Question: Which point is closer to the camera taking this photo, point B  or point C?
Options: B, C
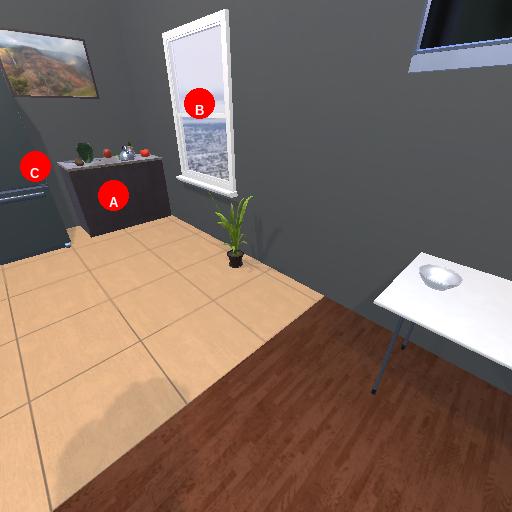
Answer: B